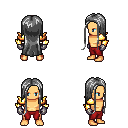
a pixel art fantasy rpg character, male body template, human, tanned skin, gold arm armor, red pants, gray extra-long hairstyle, metal gloves, four views (front, back, left, right), 2x2 character sprite sheet, small pixel art, hard edges, no anti-aliasing